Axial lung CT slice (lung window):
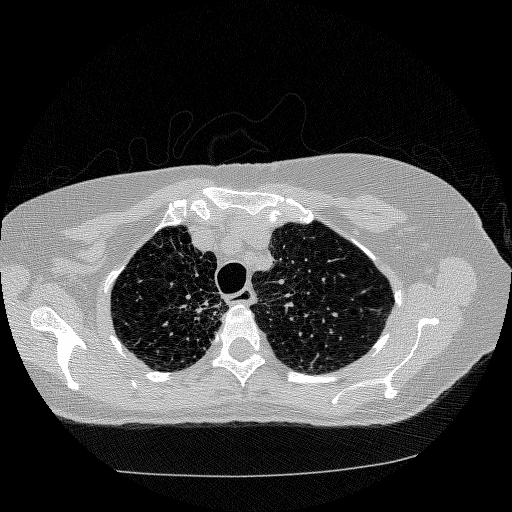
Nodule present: no